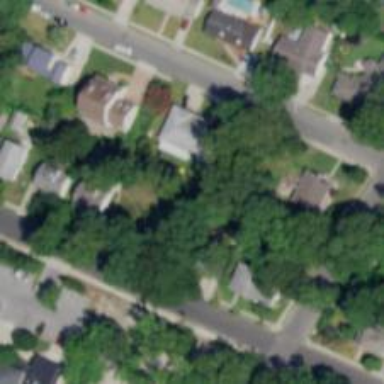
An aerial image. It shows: Neighborhood.